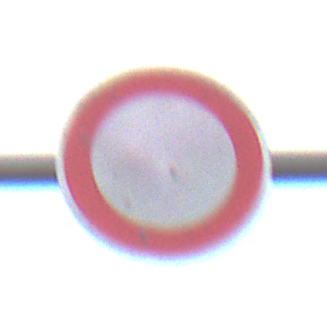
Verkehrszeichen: VerbotFahrzeugeAllerArt
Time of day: SunriseSunset
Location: Outdoor (Nature)
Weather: Clear
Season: NotSpecified
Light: Natural